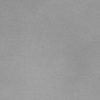
Label: dusty